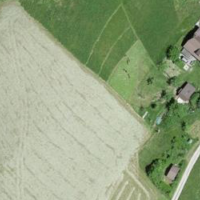
EUNIS habitat code: 52
Species observed at this site:
Coenonympha pamphilus
Issoria lathonia